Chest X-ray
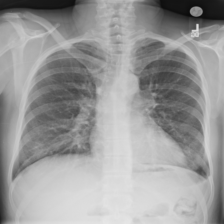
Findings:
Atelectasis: negative
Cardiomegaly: negative
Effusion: negative
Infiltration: negative
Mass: negative
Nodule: negative
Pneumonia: negative
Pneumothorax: negative
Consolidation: negative
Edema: negative
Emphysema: negative
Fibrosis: negative
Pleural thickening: negative
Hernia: negative